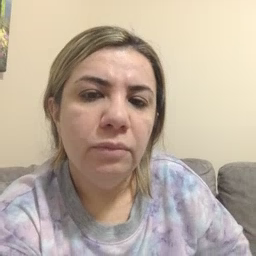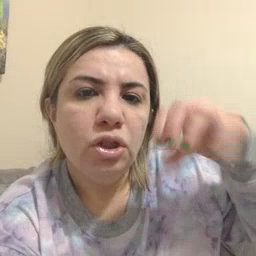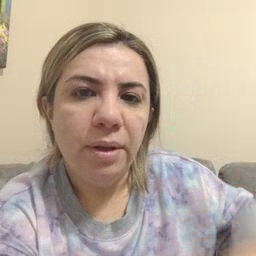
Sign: drop